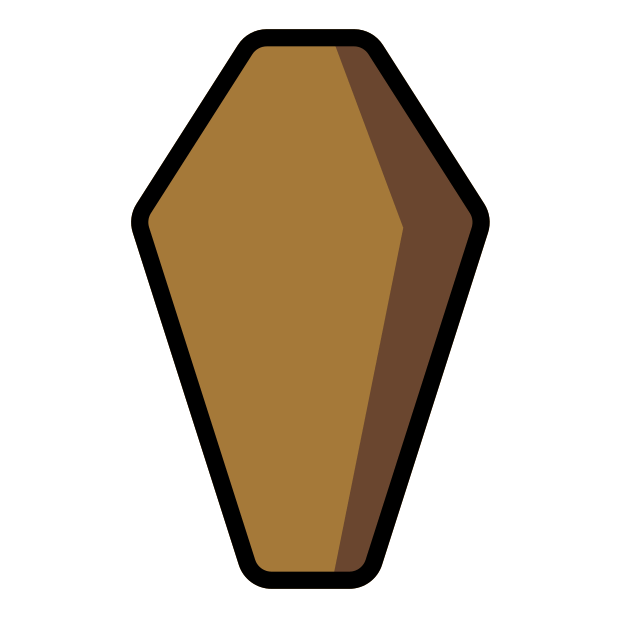
Emoji: ⚰
Name: coffin
Unicode: 0x26b0